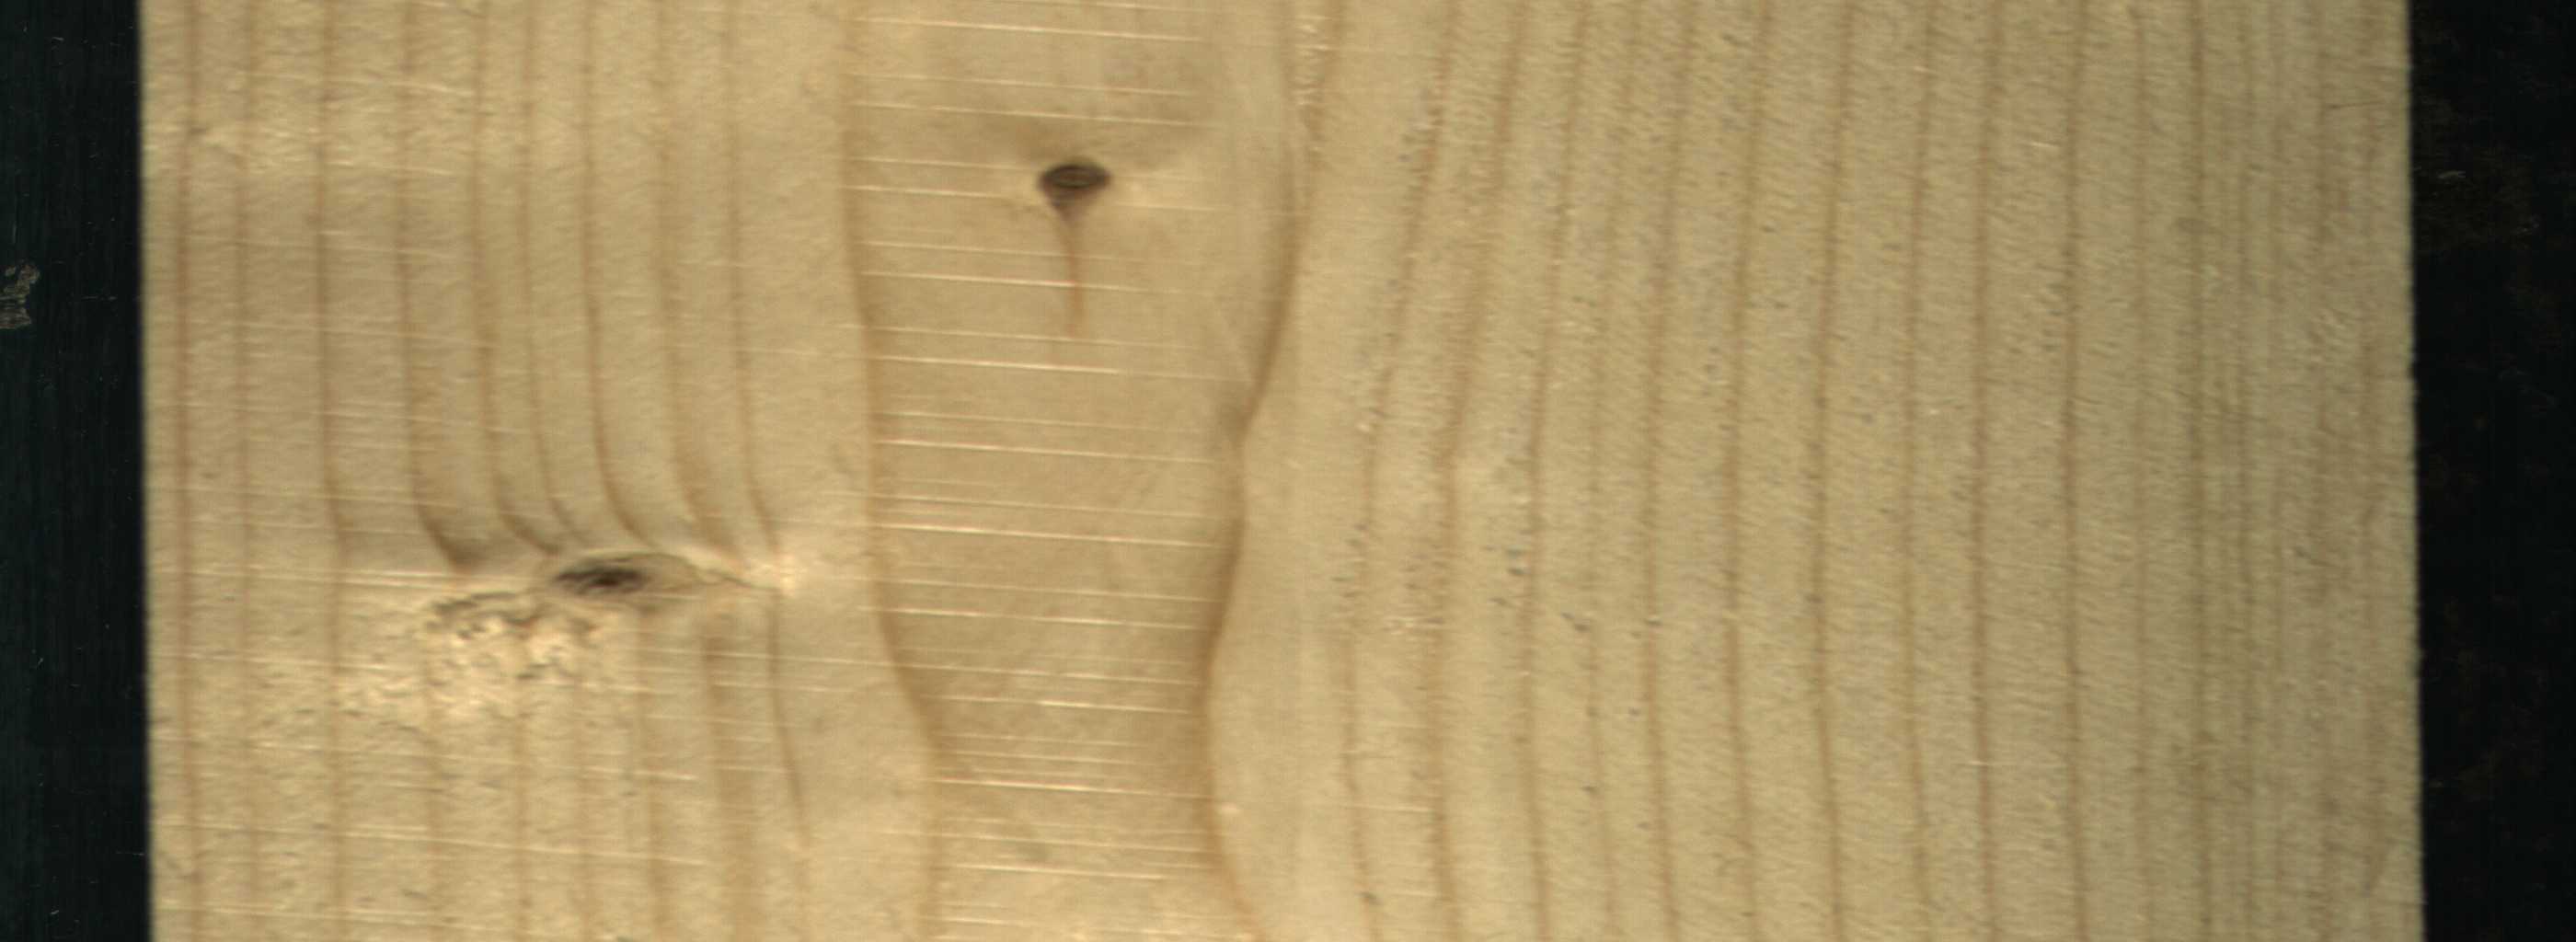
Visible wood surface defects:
Live_Knot
Live_Knot